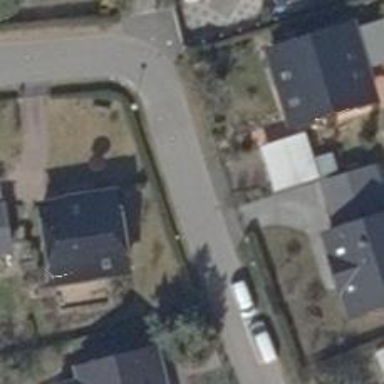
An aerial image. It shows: Driveway.